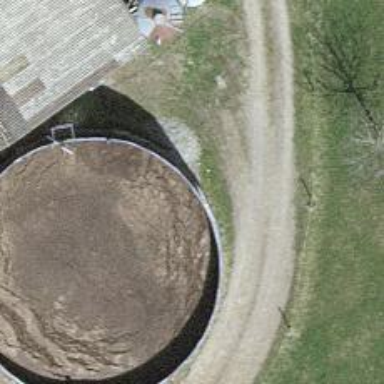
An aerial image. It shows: Storage tank with man-made structure.